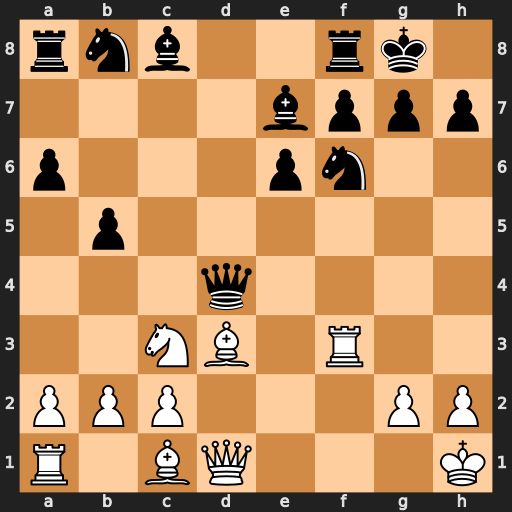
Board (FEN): rnb2rk1/4bppp/p3pn2/1p6/3q4/2NB1R2/PPP3PP/R1BQ3K
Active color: w
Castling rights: -
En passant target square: -
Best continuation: Bxh7+ Nxh7 Qxd4